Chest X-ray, PA view. Patient: 30 years old, sex M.
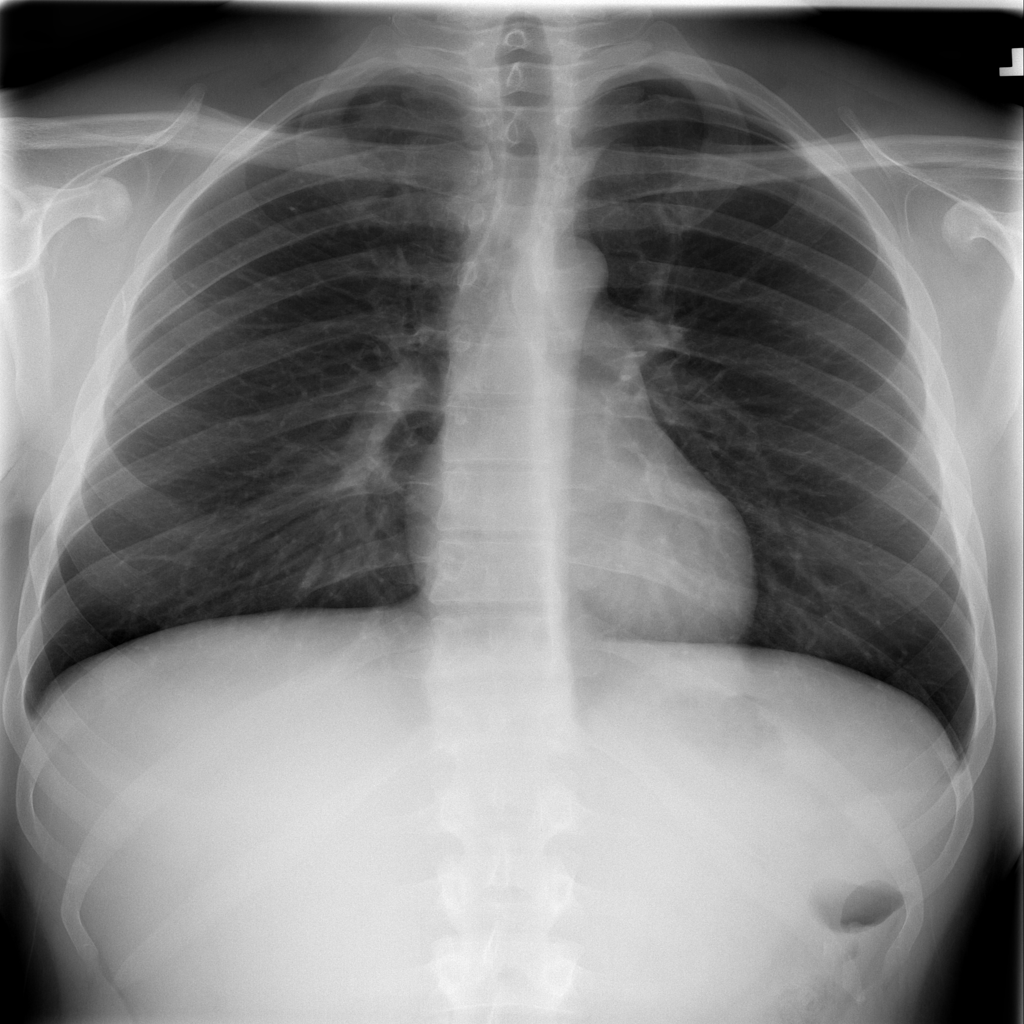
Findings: No Finding